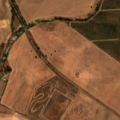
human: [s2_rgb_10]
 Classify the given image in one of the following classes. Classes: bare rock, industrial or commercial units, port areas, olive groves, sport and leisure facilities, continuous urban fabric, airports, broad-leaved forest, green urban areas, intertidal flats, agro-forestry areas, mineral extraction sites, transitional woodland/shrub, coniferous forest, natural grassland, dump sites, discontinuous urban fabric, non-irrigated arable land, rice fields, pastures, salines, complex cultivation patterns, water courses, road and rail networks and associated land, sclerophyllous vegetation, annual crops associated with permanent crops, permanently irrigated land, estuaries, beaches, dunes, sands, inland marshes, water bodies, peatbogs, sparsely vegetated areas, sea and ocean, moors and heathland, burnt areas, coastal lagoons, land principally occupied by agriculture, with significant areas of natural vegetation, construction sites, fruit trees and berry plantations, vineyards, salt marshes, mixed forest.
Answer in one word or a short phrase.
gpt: sport and leisure facilities, non-irrigated arable land, olive groves